Question: i am following Mvc MysicStore , Project . In my model class i have Genre.cs
'''
namespace MvcMusicStore.Models
{
public class Genre
{
public int GenreId { get; set; }
public string Name { get; set; }
public string Descriptio { get; set; }
public List<Album> albums { get; set; }
}
}
'''
and same way 2 more classes like Artis.cs Album,cs and Genre.cs .
'''
namespace MvcMusicStore.Models
{
public partial class Genre
{
public int GenreId { get; set; }
public string Name { get; set; }
public string Description { get; set; }
public List<Album> Albums { get; set; }
}
}
'''
'''
namespace MvcMusicStore.Models
{
public class Album
{
public int AlbumId { get; set; }
public int GenreId { get; set; }
public int ArtistId { get; set; }
public string Title { get; set; }
public decimal Price { get; set; }
public string AlbumUrl { get; set; }
public Genre genre { get; set; }
public Artist artist { get; set; }
}
}
'''
My problem is that when i try to use these classes with sample data it says

i have made sure there are no namespace issues and i have created a class SampleData.cs that has following code that gives error
'''
new List<Album>
{
new Album { Title = "The Best Of Men At Work",
Genre = genres.Single(g => g.Name == "Rock"),
Price = 8.99M, Artist = artists.Single(a => a.Name == "Men At Work")
, AlbumArtUrl = "/Content/Images/placeholder.gif" },
'''
it shows me above mentioned error for this code whats wrong with it ?
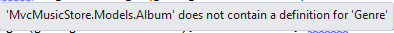
Answer: I think your property is written in lowercase and you try to access it as 'Genre'. Try renaming it.
It's because your 'Album' class doesn't have a 'Genre' property, but a 'genre'property.
Instead of
'''
public Genre genre { get; set; }
'''
try
'''
public Genre Genre { get; set; }
'''